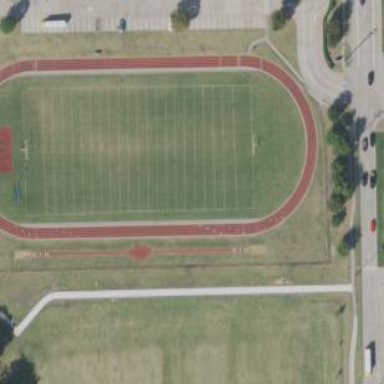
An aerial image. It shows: Athletics track located in leisure land area.